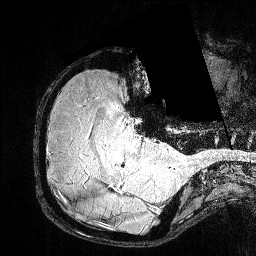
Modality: FLASH
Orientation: axial
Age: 23
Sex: male